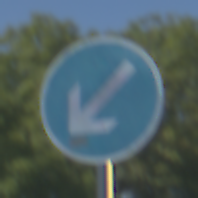
Verkehrszeichen: VorgeschriebeneVorbeifahrtLinks
Umgebung: Outdoor, Nature
Tageszeit: Midday
Wetter: Clear
Licht: Natural
Jahreszeit: NotSpecified
Kontrast: HighContrast